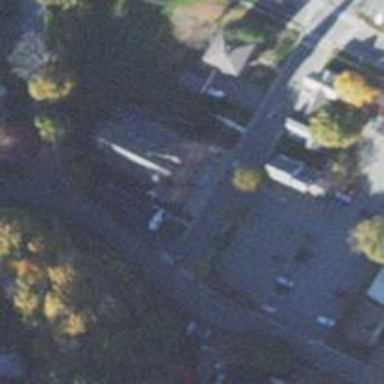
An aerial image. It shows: Marked footway crossing with zebra markings.